Field crop: maize
Growth stage: 2
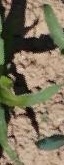
Species: maize